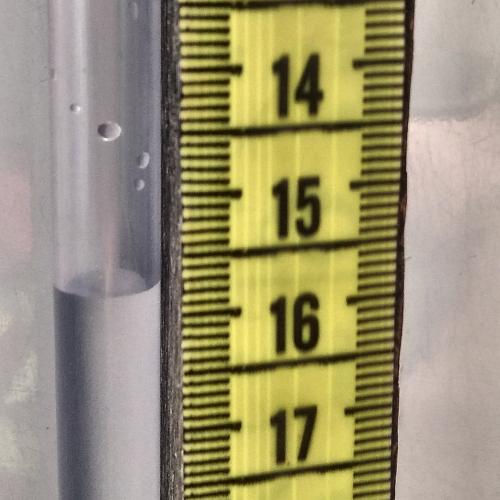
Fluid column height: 15.7 cm